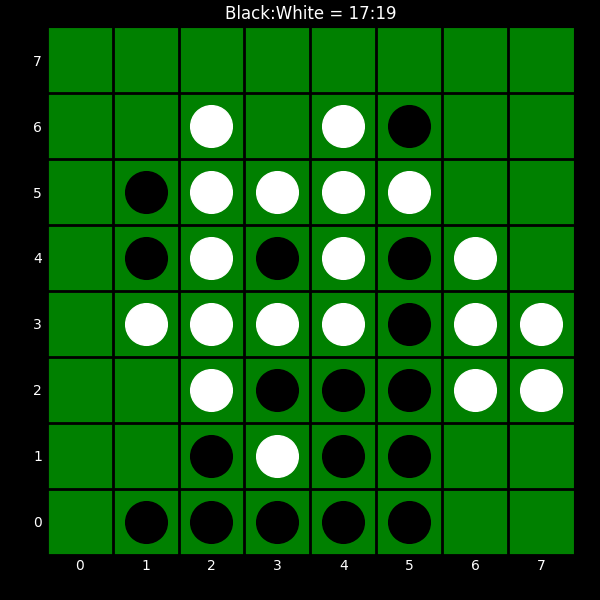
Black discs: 17
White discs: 19